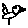
Label: bird